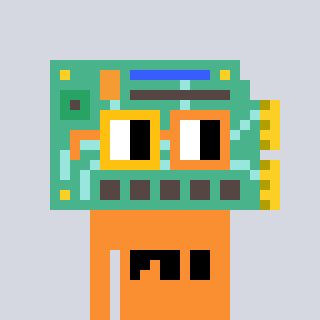
a pixel art character with square yellow and orange glasses, a chipboard-shaped head and a orange-colored body on a cool background